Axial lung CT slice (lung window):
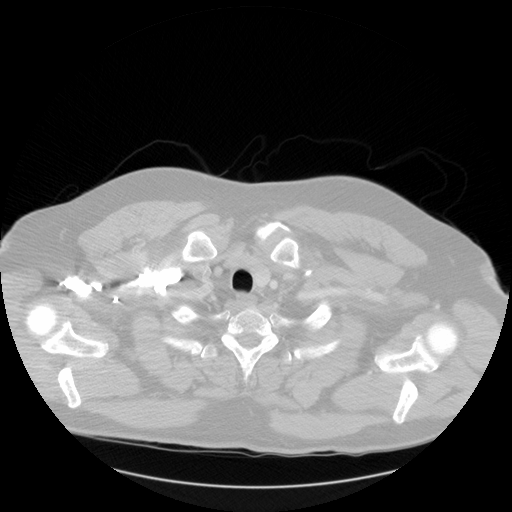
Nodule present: no